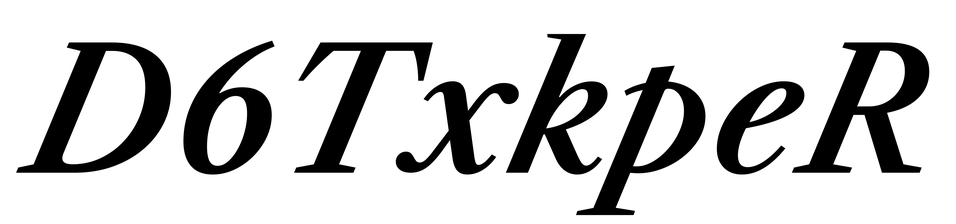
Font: LibreCaslonText-Italic_SemiBold_Italic